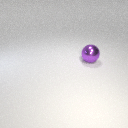
large purple metal sphere